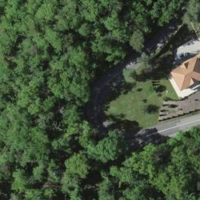
EUNIS habitat code: 41
Species observed at this site:
Cardamine heptaphylla